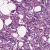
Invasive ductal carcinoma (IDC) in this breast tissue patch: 1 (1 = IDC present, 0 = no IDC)